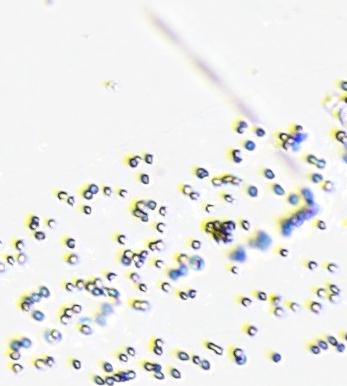
Label: Phaeocystis